Current action and preconditions to check: trajectory_clear

Your task: For each precondition in the list above, predict whether it will hold at this action.

Consider the current scene as observed from the mobile robot's camera, and analyze the predicted future states of all dynamic agents (e.g., people, animals, vehicles, or any moving entities) within the NEXT SECOND.

IMPORTANT: Only answer "very likely" if you are absolutely certain—based on strong, clear evidence—that a dynamic agent will violate the precondition in the predicted future state. Do NOT answer "very likely" for unlikely, ambiguous, or low-probability risks.

Ask yourself for each precondition: Is there a high probability, with clear and convincing evidence, that the predicted future states of any dynamic agent will interfere with the predicted future state of the currently executing action within the NEXT SECOND, causing that precondition to fail?

Assess the risk level based on these predictions. Use "likely" or "very likely" if motions create a clear risk of interference.

Use "neutral" or "improbable" if agents are nearby but their predicted paths are clearly diverging or non-conflicting.

Failure Risk Categories: "very improbable", "improbable", "neutral", "likely", "very likely"

Answer Format: Output ONLY the probability_of_failure value from these categories: "very improbable", "improbable", "neutral", "likely", "very likely"

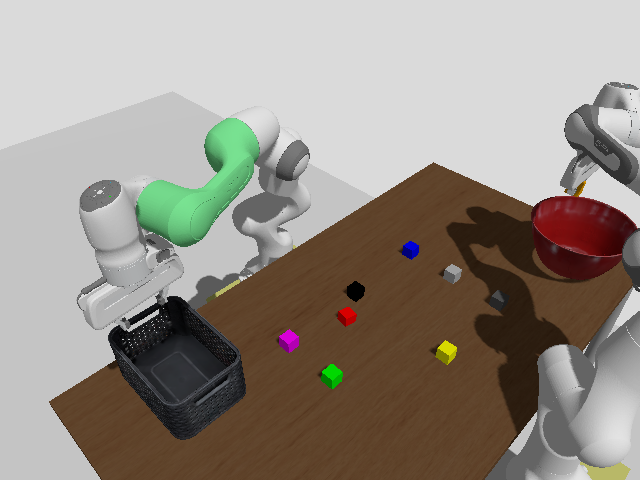

Answer: very improbable